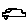
Label: car